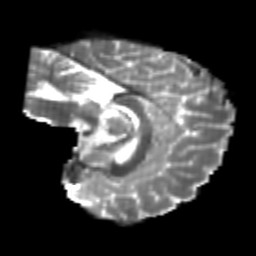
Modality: T2w
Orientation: sagittal
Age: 20
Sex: female
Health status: healthy
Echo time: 0.074 s